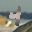
Label: 4